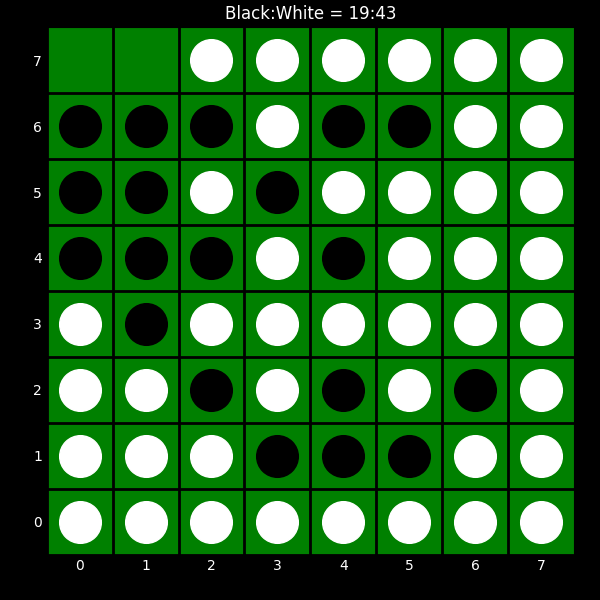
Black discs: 19
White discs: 43